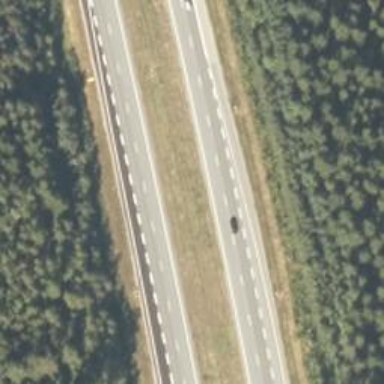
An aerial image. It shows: Asphalt motorway.